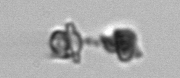
Label: Thalassiosira_TAG_external_detritus